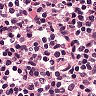
Metastatic tissue present: no